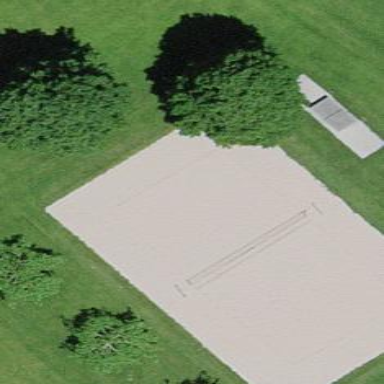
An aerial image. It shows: Volleyball court on pitch meant for leisure land.